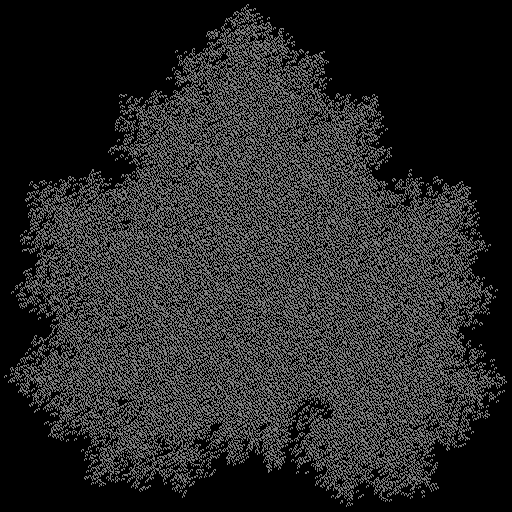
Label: maple_leaf